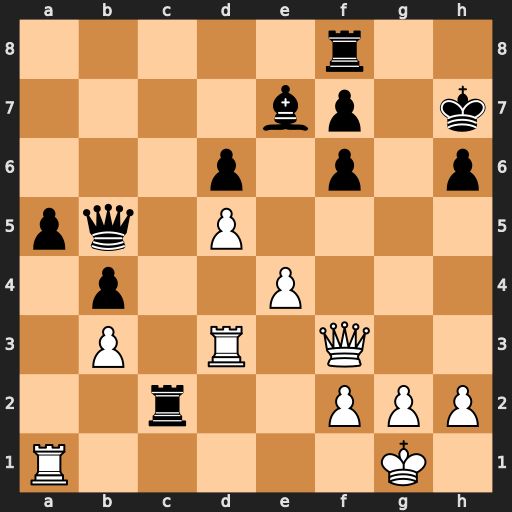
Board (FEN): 5r2/4bp1k/3p1p1p/pq1P4/1p2P3/1P1R1Q2/2r2PPP/R5K1
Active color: w
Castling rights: -
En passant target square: -
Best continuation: Qf5+ Kh8 Rh3 Rg8 Rxh6+